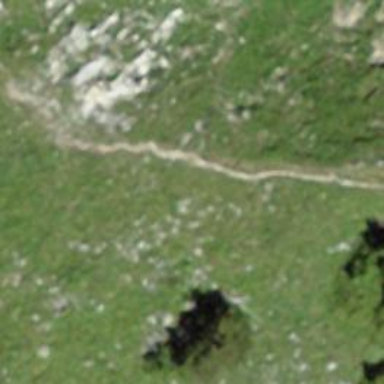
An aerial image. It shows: Path.